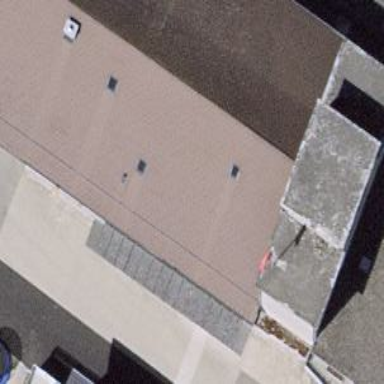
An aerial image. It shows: Warehouse building.